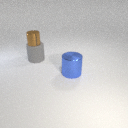
large gray rubber cylinder below small brown metal cylinder